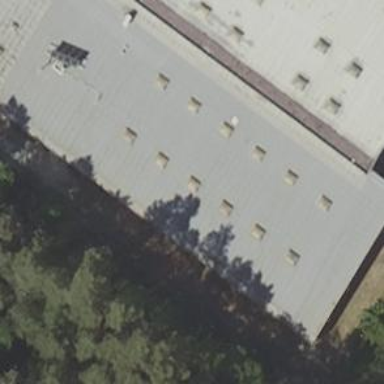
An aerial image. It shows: Industrial building.